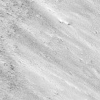
Atmospheric dust classification: not_dusty